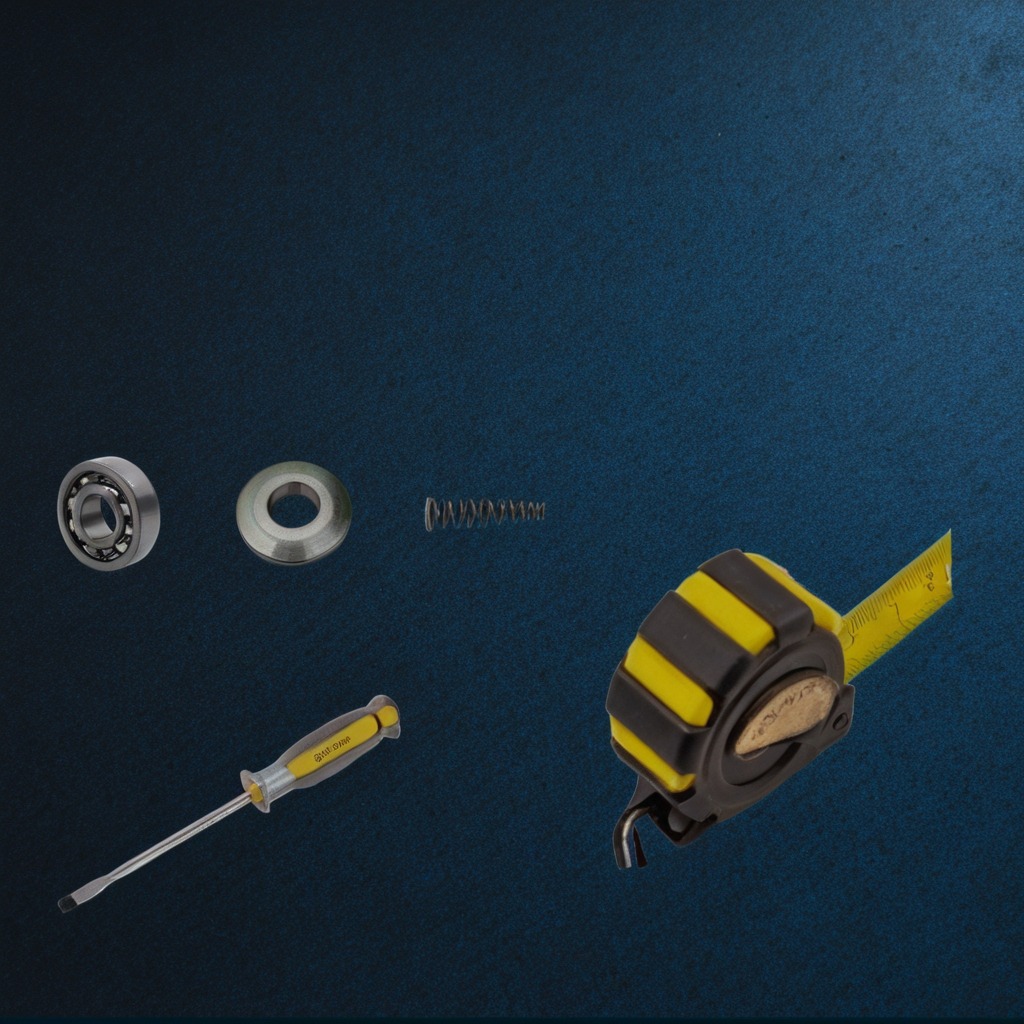
A ball bearing, washer, measuring tape, and screwdriver are lying on a granite tabletop.